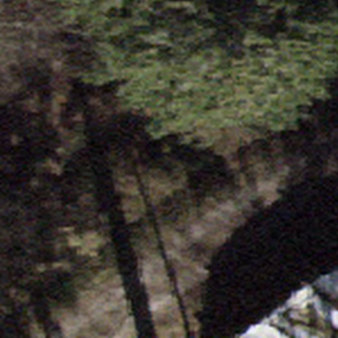
Label: other